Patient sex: F
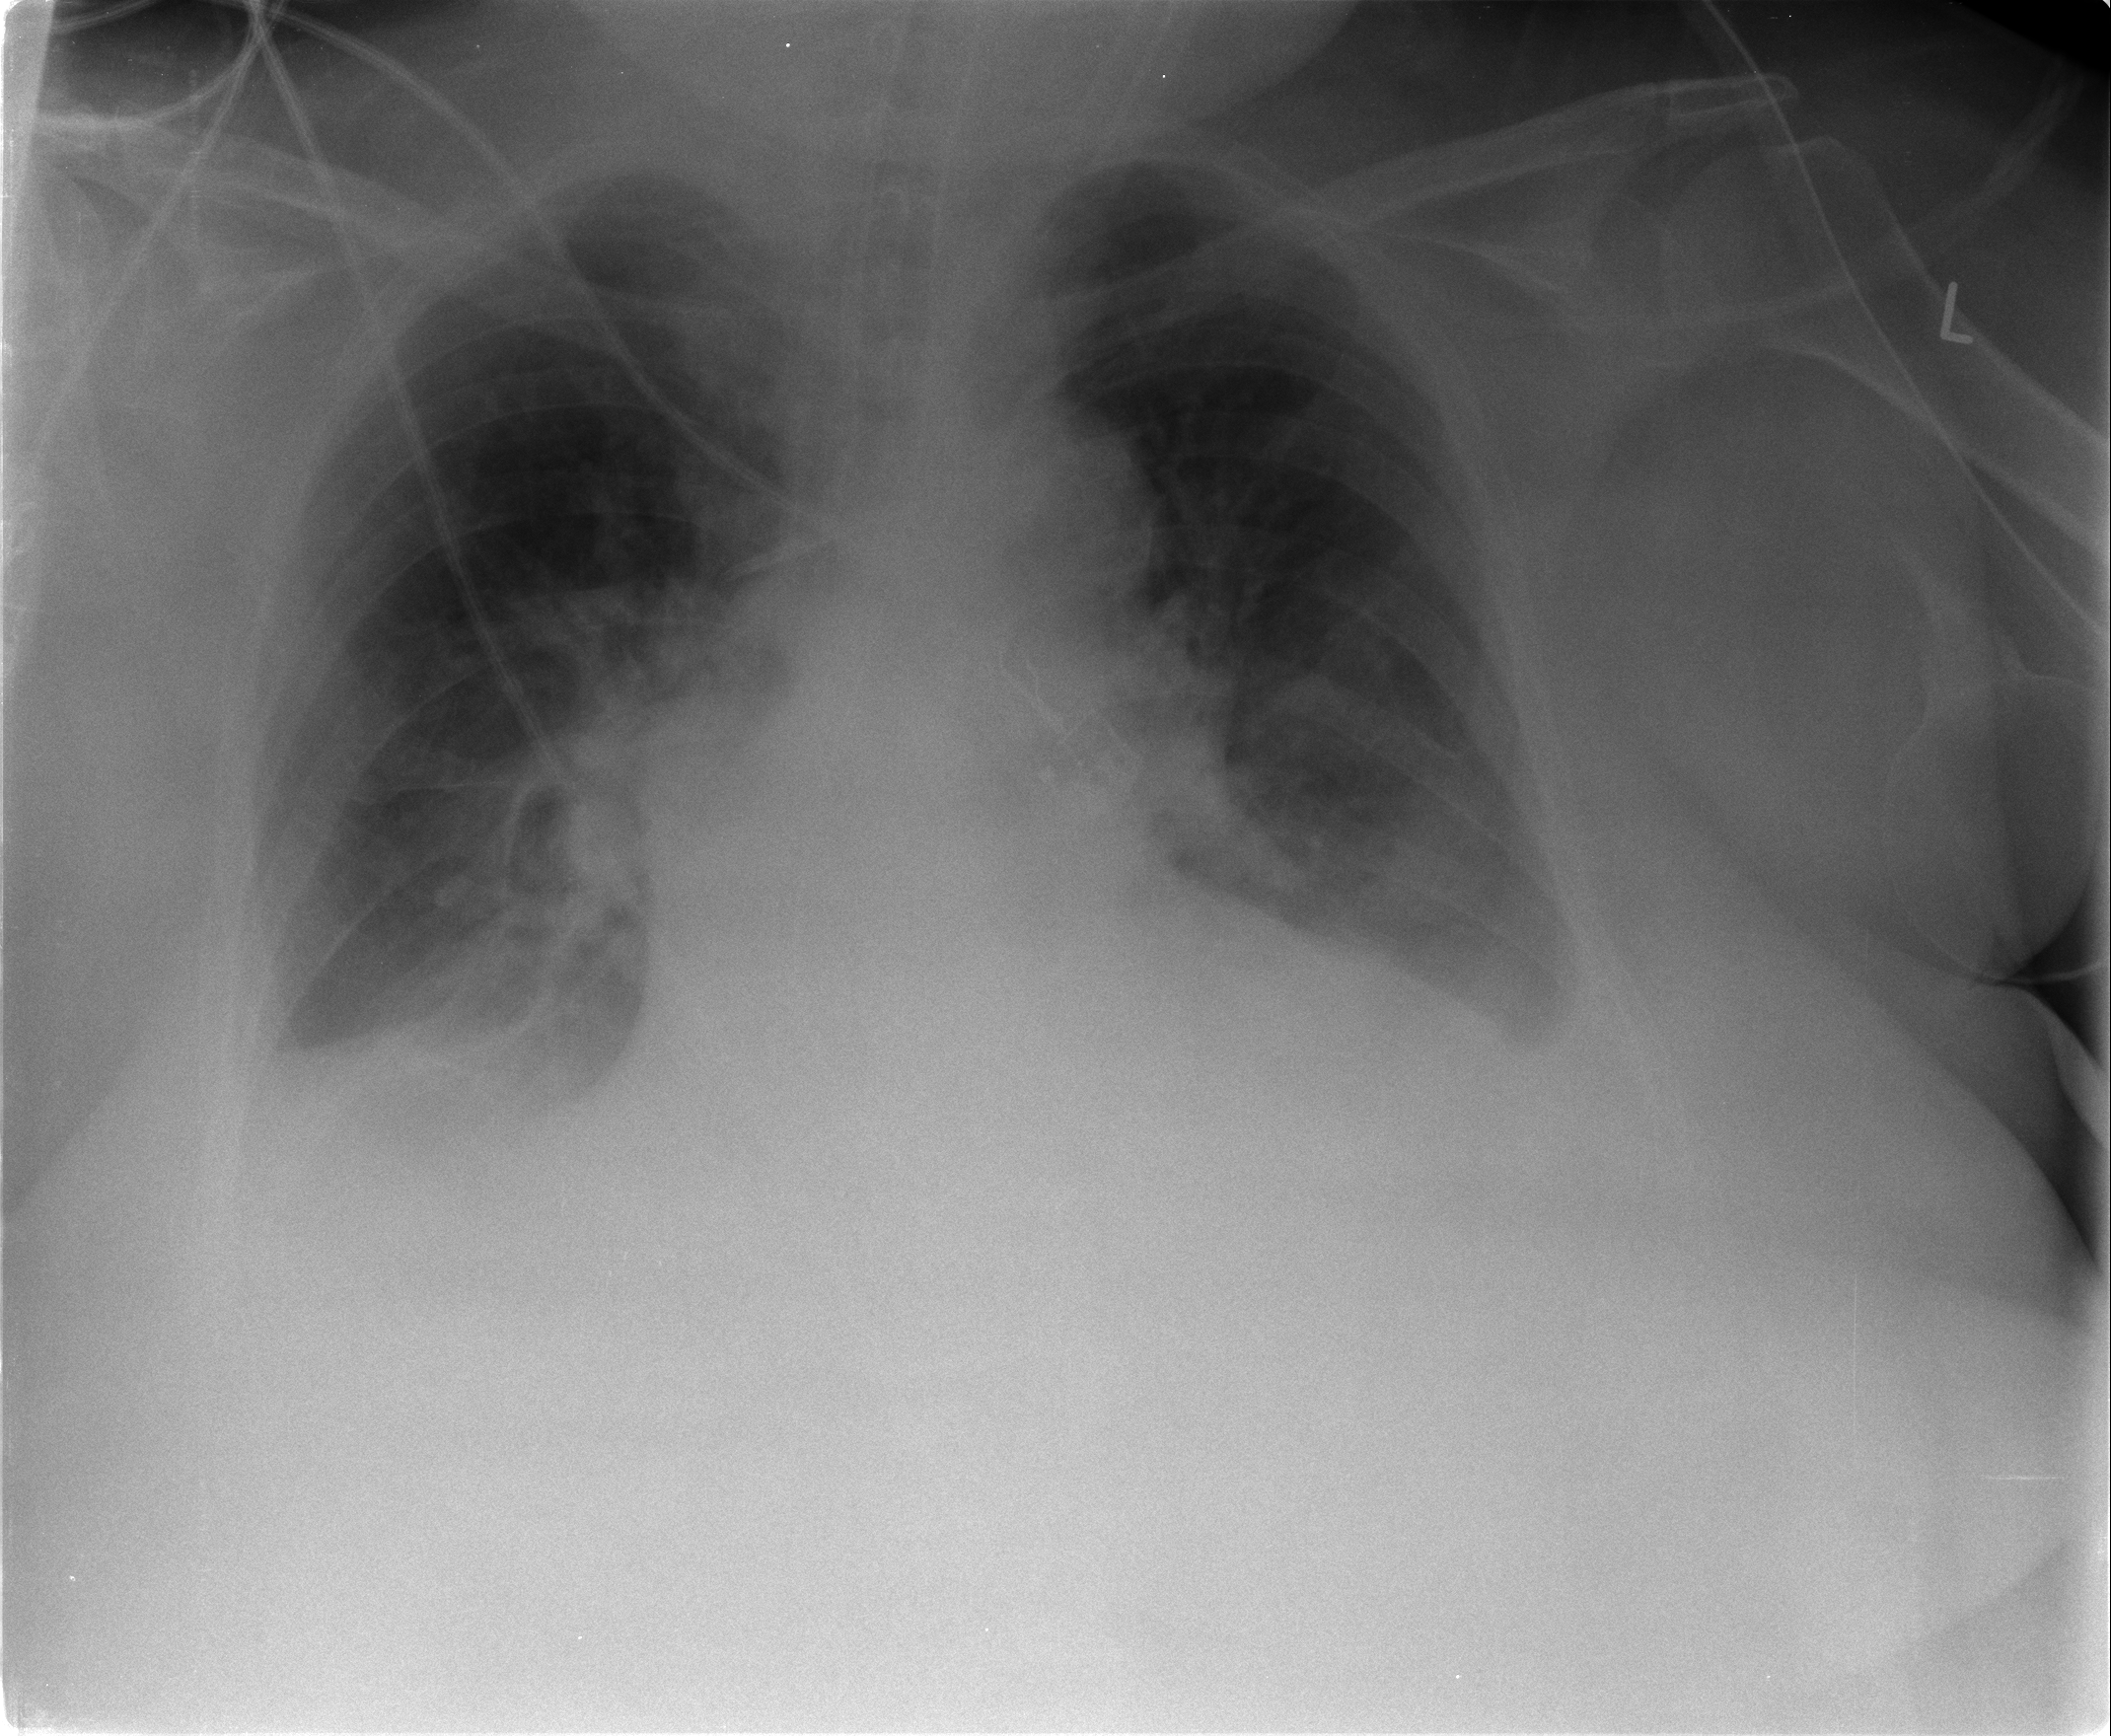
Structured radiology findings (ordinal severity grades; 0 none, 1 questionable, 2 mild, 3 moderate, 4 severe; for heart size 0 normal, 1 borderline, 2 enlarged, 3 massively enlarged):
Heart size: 2
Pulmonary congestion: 2
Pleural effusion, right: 2
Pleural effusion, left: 1
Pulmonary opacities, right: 1
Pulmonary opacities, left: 0
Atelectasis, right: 2
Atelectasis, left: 2